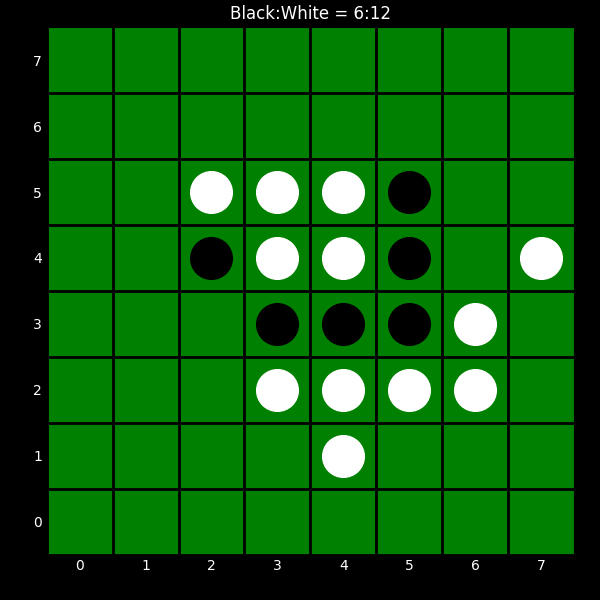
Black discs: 6
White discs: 12